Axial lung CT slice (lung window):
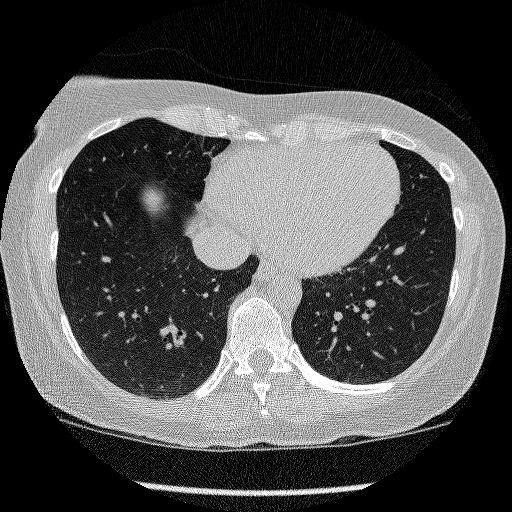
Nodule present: no